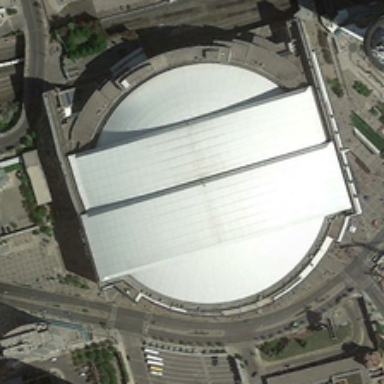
A white circle center building is near railways .